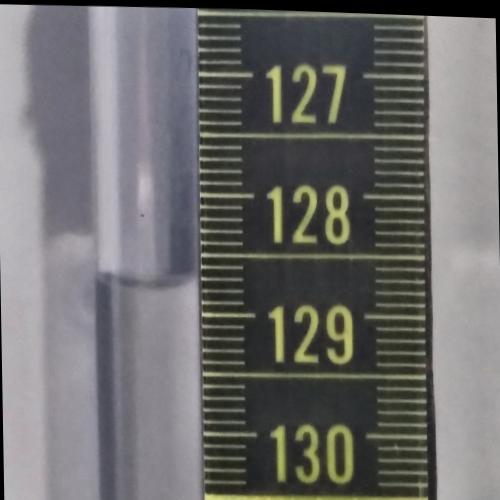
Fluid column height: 128.7 cm